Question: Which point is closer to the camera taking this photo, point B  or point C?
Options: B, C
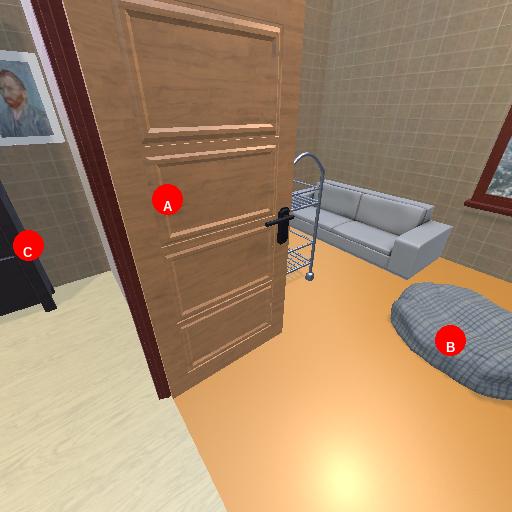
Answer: B